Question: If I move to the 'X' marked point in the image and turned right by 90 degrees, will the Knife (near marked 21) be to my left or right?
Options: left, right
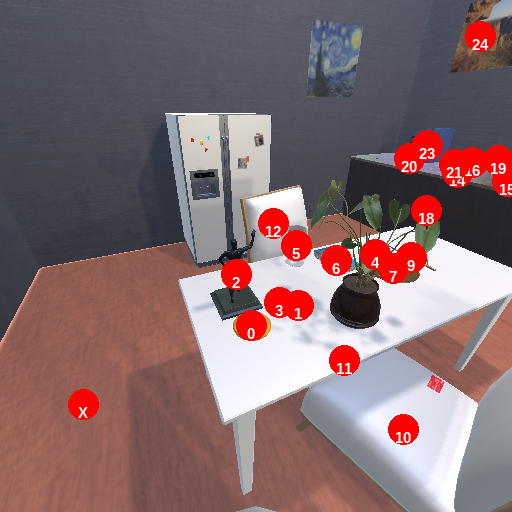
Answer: left